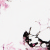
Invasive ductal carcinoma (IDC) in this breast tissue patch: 0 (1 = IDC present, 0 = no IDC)